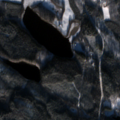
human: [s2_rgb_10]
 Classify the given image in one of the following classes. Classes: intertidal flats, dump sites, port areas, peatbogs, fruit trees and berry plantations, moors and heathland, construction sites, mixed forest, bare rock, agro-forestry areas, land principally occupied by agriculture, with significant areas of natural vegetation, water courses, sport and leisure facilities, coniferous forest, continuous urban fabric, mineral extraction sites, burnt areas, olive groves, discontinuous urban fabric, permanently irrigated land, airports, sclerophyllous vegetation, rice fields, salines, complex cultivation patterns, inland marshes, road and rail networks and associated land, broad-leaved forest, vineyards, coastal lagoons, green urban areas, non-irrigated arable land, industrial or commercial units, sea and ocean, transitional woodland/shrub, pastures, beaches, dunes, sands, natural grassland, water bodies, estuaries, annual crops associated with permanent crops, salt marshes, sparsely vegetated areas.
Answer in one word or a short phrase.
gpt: land principally occupied by agriculture, with significant areas of natural vegetation, broad-leaved forest, coniferous forest, mixed forest, water bodies